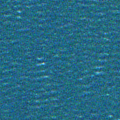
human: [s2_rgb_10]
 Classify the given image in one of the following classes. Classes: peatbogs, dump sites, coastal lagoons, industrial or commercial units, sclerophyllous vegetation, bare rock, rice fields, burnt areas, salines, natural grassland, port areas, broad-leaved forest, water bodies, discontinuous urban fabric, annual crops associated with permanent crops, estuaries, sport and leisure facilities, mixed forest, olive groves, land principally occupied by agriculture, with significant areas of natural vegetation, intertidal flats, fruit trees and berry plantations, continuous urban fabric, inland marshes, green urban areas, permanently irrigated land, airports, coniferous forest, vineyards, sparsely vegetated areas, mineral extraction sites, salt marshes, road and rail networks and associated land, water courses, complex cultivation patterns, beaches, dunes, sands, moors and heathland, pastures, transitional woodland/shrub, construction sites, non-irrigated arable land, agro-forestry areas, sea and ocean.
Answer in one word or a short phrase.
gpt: sea and ocean